Interaction volume radius: 5 \u00c5
Interaction volume height: 10 \u00c5
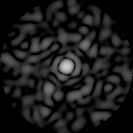
Disorder parameter: 0.8904